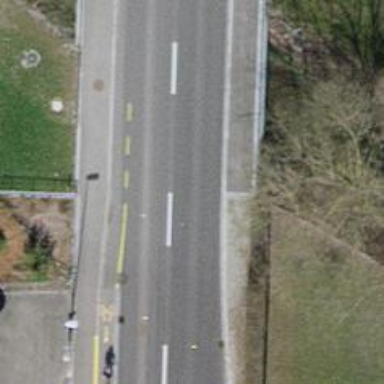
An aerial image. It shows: Secondary road with asphalt surface and sidewalks on both sides.